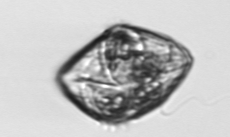
Label: Gyrodinium